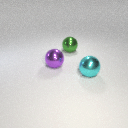
large purple metal sphere behind large cyan metal sphere